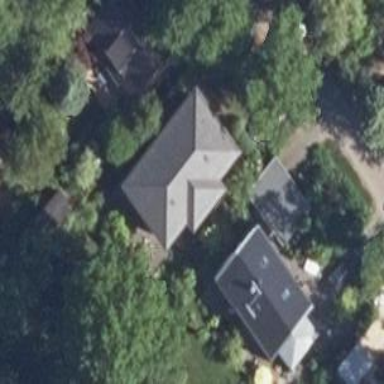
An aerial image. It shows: House with pyramidal roof shape.